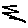
Label: zigzag